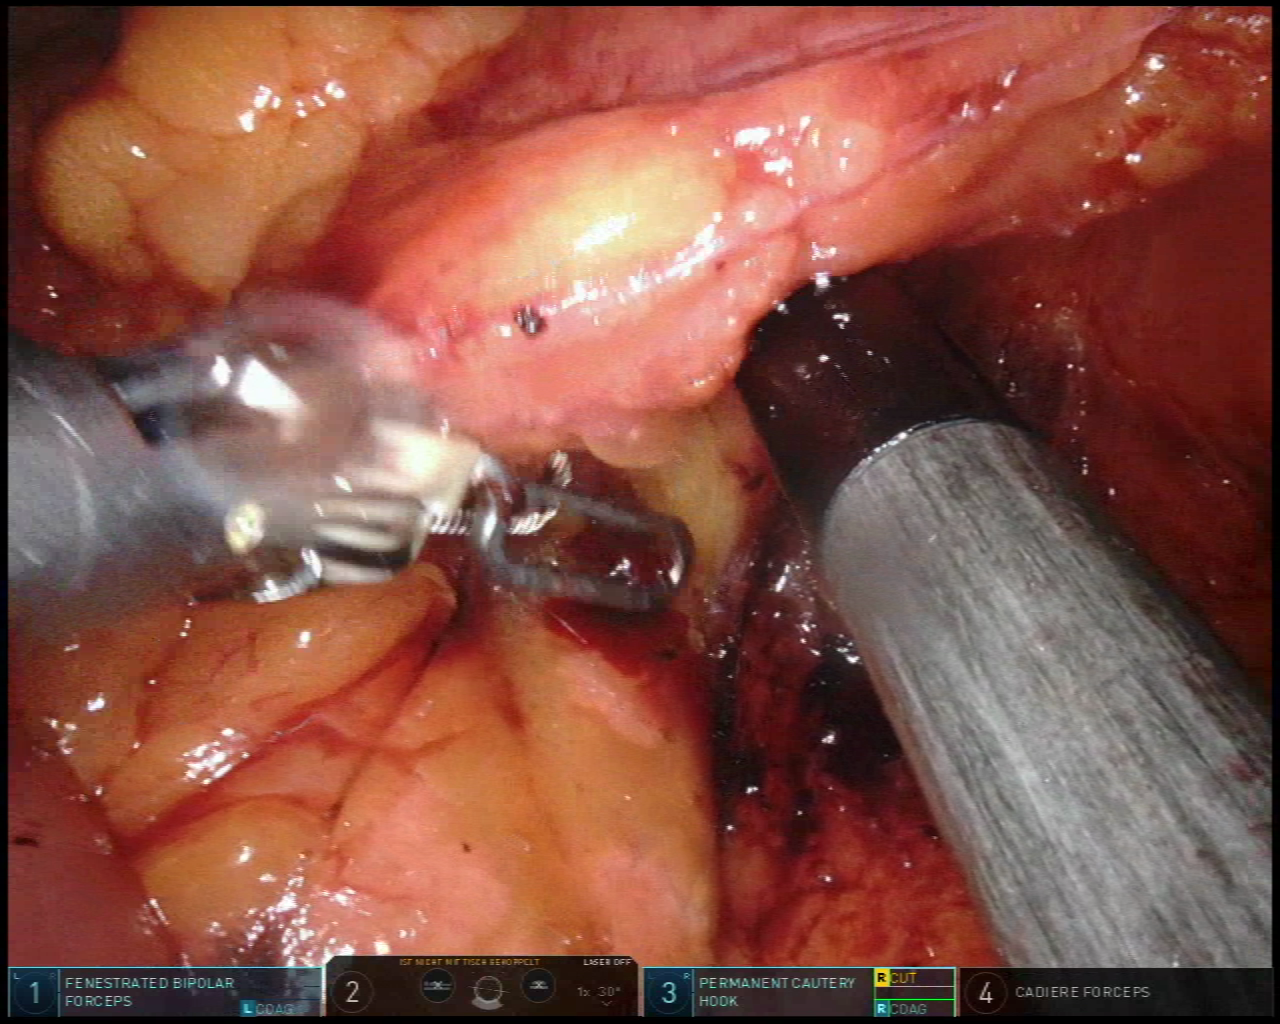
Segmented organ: pancreas
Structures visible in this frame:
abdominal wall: no
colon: no
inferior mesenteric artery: no
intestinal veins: no
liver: no
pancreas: yes
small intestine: yes
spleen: no
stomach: no
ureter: no
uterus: no
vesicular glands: no